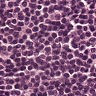
Metastatic tissue present: no